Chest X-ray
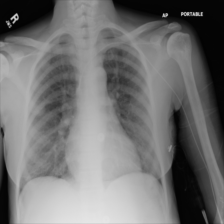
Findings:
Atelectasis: negative
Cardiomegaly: negative
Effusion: negative
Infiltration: negative
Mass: negative
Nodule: negative
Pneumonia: negative
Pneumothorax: negative
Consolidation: negative
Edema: positive
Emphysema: negative
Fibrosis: negative
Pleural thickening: negative
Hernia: negative